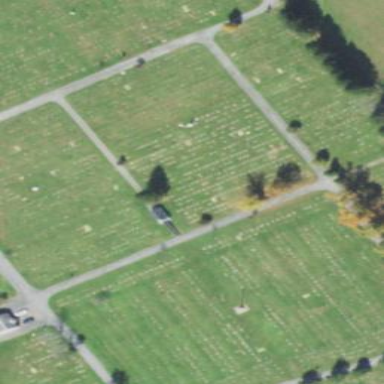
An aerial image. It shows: Cemetery.